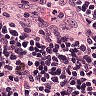
Metastatic tissue present: no